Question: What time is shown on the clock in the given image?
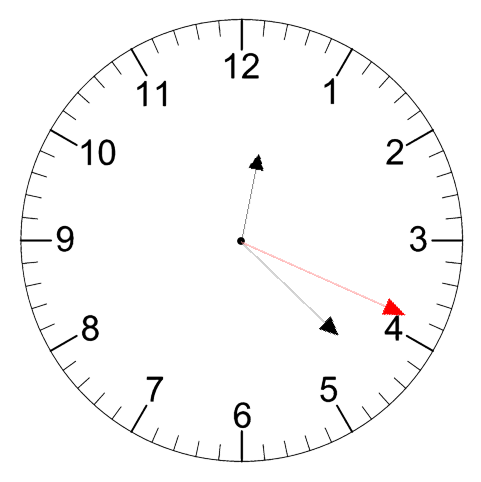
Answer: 12:22:19